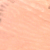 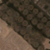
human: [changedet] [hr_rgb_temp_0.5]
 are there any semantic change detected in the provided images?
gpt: Some circular buildings appear in the desert.